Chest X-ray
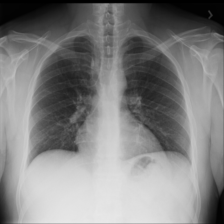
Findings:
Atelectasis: negative
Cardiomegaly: negative
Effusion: negative
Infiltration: negative
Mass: negative
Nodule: negative
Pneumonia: negative
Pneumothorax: negative
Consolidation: negative
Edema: negative
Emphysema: negative
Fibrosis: negative
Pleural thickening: negative
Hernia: negative